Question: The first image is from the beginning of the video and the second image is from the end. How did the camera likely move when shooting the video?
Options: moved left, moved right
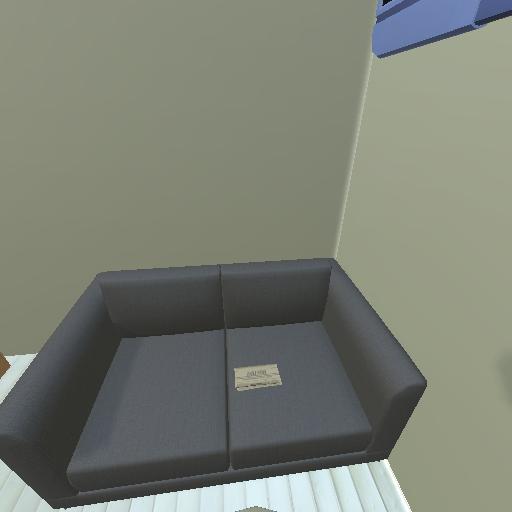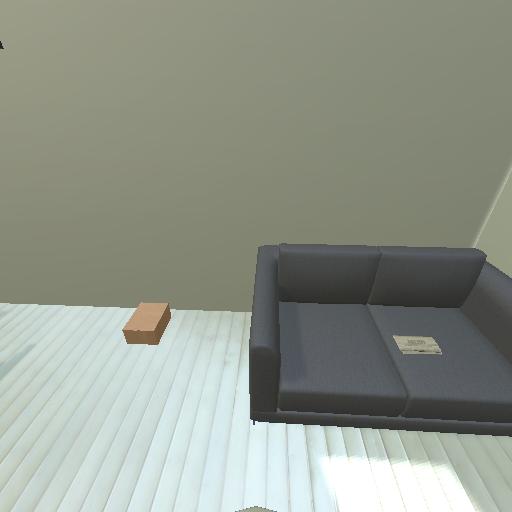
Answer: moved left